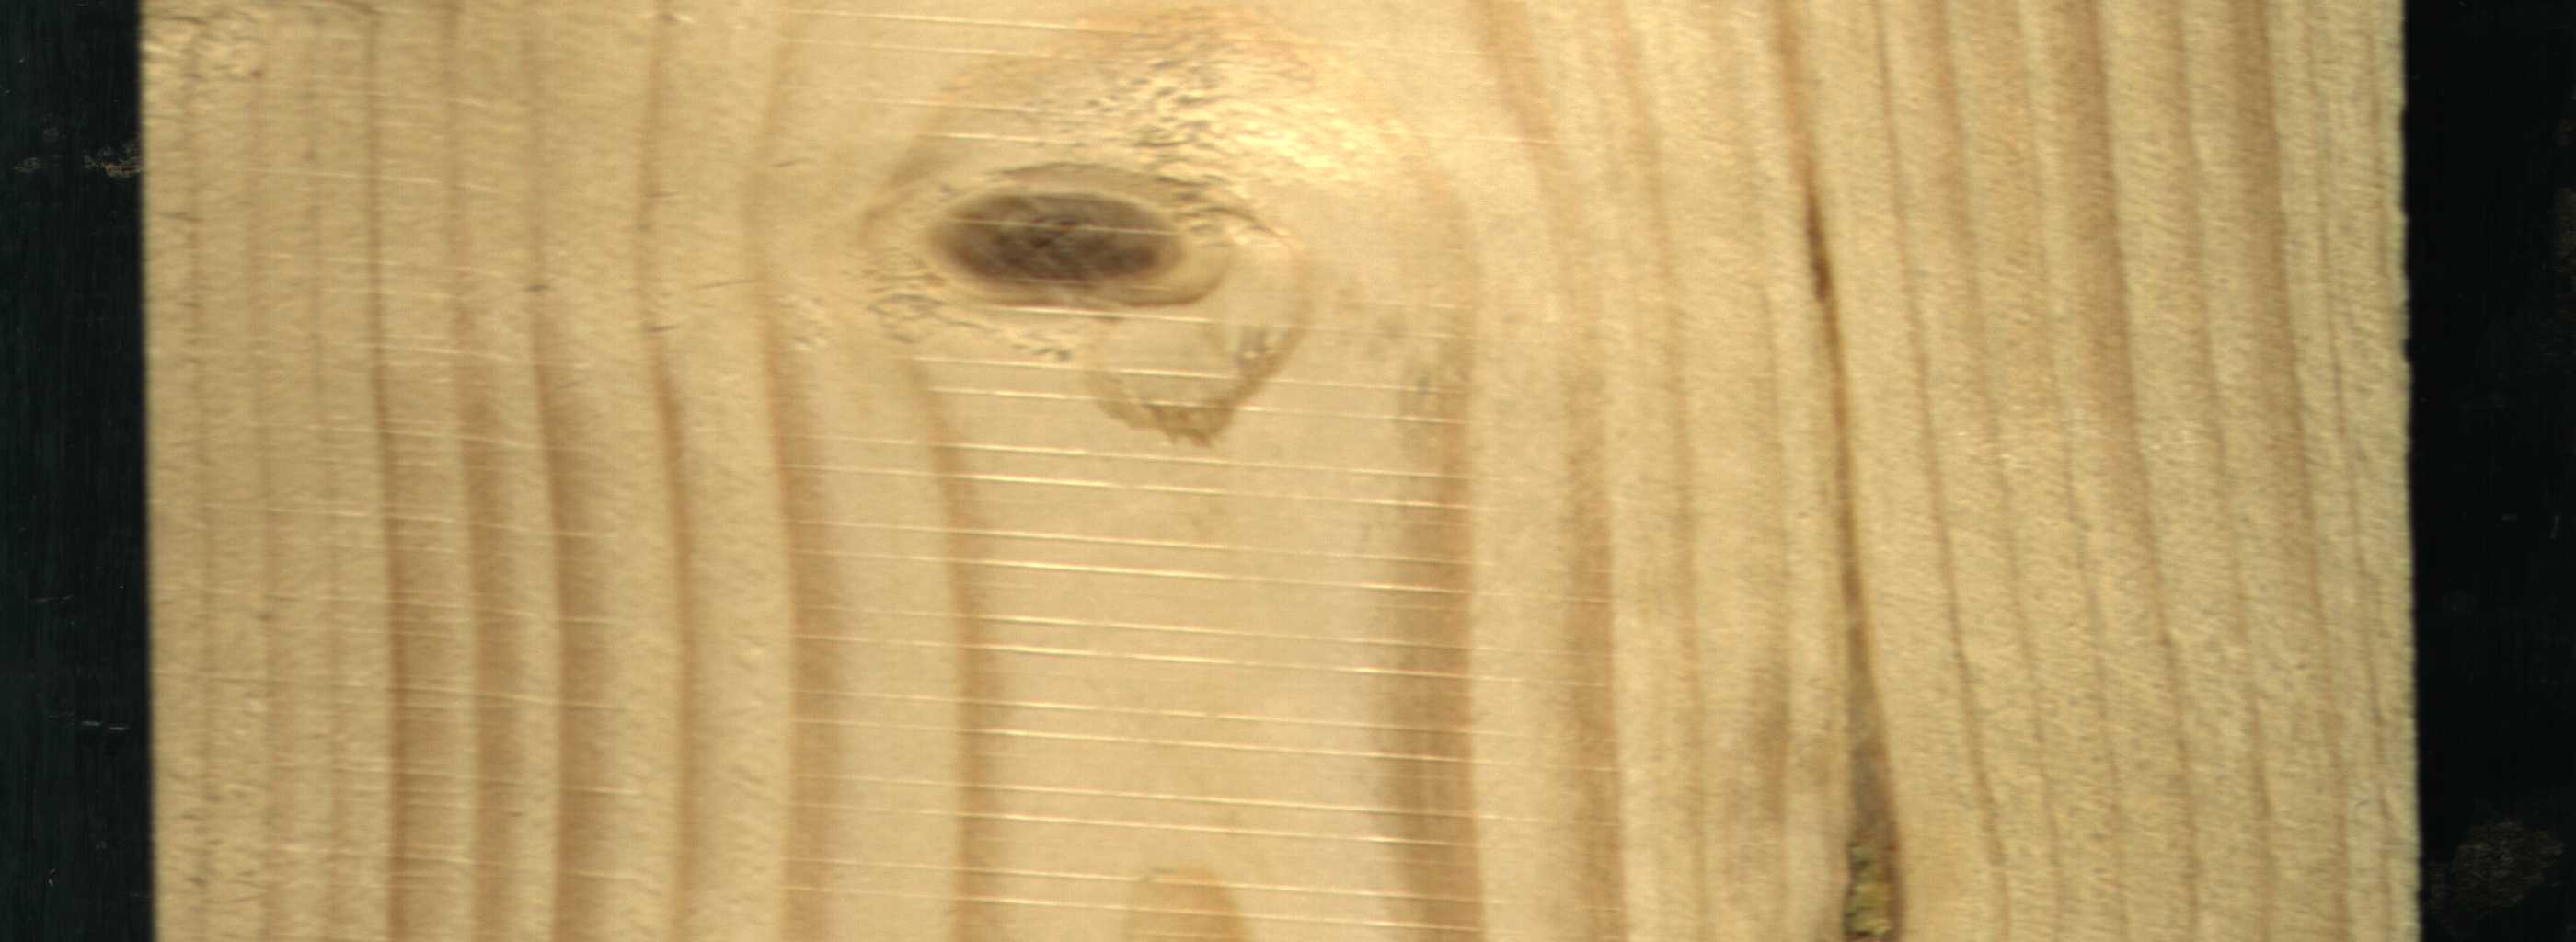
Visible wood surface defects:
resin
Live_Knot